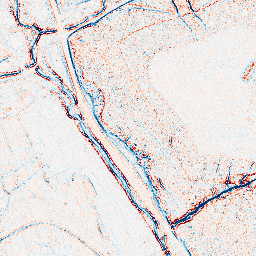
Category: edge_preserving
Decomposition family: bilateral
Decomposition parameters: d: 5
sigma_color: 150
sigma_space: 100
Upsampling method: quartic
Upsampling parameters: scale: 4
Upsampling scale: 4